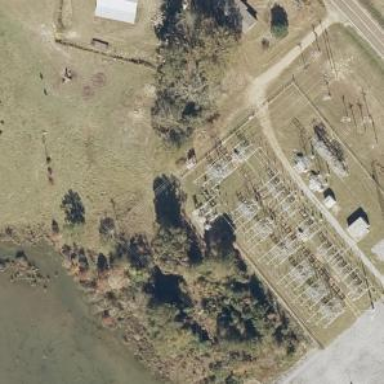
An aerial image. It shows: Switch used for power control.